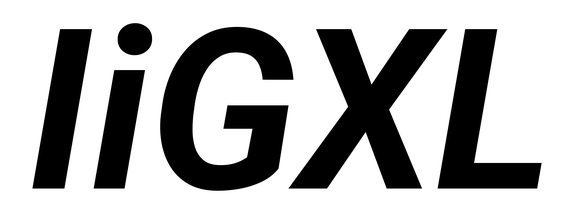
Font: Roboto-Italic_Bold_Italic